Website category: sports
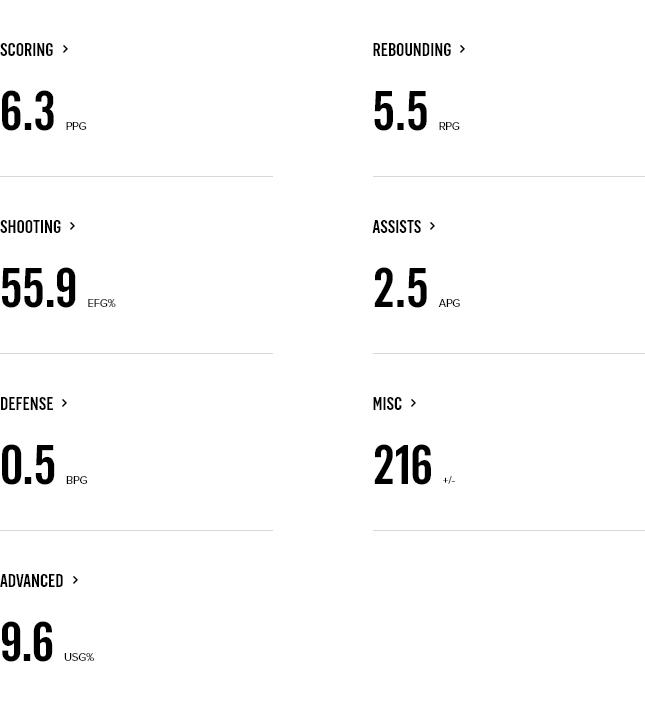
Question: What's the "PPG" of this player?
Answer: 6.3

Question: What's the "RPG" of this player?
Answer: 5.5

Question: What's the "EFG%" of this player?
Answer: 55.9

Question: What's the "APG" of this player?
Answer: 2.5

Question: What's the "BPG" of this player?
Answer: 0.5

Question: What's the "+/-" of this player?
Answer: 216

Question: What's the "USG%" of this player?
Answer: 9.6

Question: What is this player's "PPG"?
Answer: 6.3

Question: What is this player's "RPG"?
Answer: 5.5

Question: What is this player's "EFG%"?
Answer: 55.9

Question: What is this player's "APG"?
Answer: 2.5

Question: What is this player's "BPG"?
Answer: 0.5

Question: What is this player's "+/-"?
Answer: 216

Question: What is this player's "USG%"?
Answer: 9.6

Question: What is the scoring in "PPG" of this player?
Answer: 6.3

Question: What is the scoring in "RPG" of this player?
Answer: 5.5

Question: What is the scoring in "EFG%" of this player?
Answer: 55.9

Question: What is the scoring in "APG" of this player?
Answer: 2.5

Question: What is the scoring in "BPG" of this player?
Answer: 0.5

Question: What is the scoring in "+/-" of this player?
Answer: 216

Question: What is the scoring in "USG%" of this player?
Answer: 9.6

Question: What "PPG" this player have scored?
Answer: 6.3

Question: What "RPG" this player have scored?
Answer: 5.5

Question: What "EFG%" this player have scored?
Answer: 55.9

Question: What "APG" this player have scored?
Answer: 2.5

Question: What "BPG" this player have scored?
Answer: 0.5

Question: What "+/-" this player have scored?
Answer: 216

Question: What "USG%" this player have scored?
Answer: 9.6

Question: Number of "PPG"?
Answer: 6.3

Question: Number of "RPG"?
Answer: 5.5

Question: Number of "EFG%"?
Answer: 55.9

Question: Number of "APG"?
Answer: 2.5

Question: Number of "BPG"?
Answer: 0.5

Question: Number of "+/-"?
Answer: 216

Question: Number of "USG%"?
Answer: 9.6

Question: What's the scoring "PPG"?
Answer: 6.3

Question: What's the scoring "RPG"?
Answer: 5.5

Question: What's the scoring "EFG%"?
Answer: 55.9

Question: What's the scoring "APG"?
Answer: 2.5

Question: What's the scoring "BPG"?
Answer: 0.5

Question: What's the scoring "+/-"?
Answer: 216

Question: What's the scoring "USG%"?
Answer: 9.6